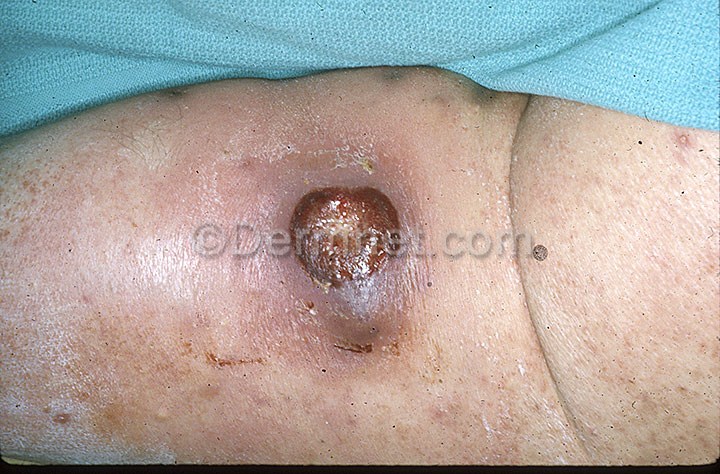
Disease: Actinic Keratosis Basal Cell Carcinoma and other Malignant Lesions